Question: How can I detect a user originated scroll event in WPF? By user originated scroll I mean a scroll event caused by the click on the or by the user using the of the scroll bar like in the screenshot.

The reason I want to know this is: I want to deactivate the autoscroll functionality that I have implemented when the user want to take manual control of the scroll position. The ListView that automatically scrolls down to the newly added elements by calling ScrollIntoView, should stop this behavior when the user does any manual scrolling.
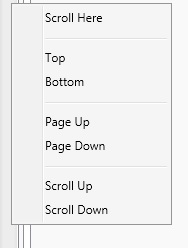
Answer: As suggested, I created a flag that remembers if a 'ScrollIntoView' has been triggered. This solution seems to work just fine, but needed some handling of the 'ScrollChangedEventArgs'
The relevant bits are in 'scrollViewer_ScrollChanged', but I provided a bit more code for context, The autoscroll is deactivated when the user tries to scroll up, and reactivated when he scrolls to the bottom.
'''
private volatile bool isUserScroll = true;
public bool IsAutoScrollEnabled { get; set; }
// Items is the collection with the items displayed in the ListView
private void DoAutoscroll(object sender, EventArgs e)
{
if(!IsAutoScrollEnabled)
return;
var lastItem = Items.LastOrDefault();
if (lastItem != null)
{
isUserScroll = false;
logView.ScrollIntoView(lastItem);
}
}
private void scrollViewer_ScrollChanged(object sender, ScrollChangedEventArgs e)
{
if (e.VerticalChange == 0.0)
return;
if (isUserScroll)
{
if (e.VerticalChange > 0.0)
{
double scrollerOffset = e.VerticalOffset + e.ViewportHeight;
if (Math.Abs(scrollerOffset - e.ExtentHeight) < 5.0)
{
// The user has tried to move the scroll to the bottom, activate autoscroll.
IsAutoScrollEnabled = true;
}
}
else
{
// The user has moved the scroll up, deactivate autoscroll.
IsAutoScrollEnabled = false;
}
}
isUserScroll = true;
}
'''